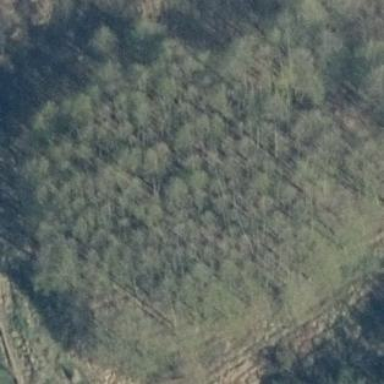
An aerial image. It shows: Forest area.